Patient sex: M
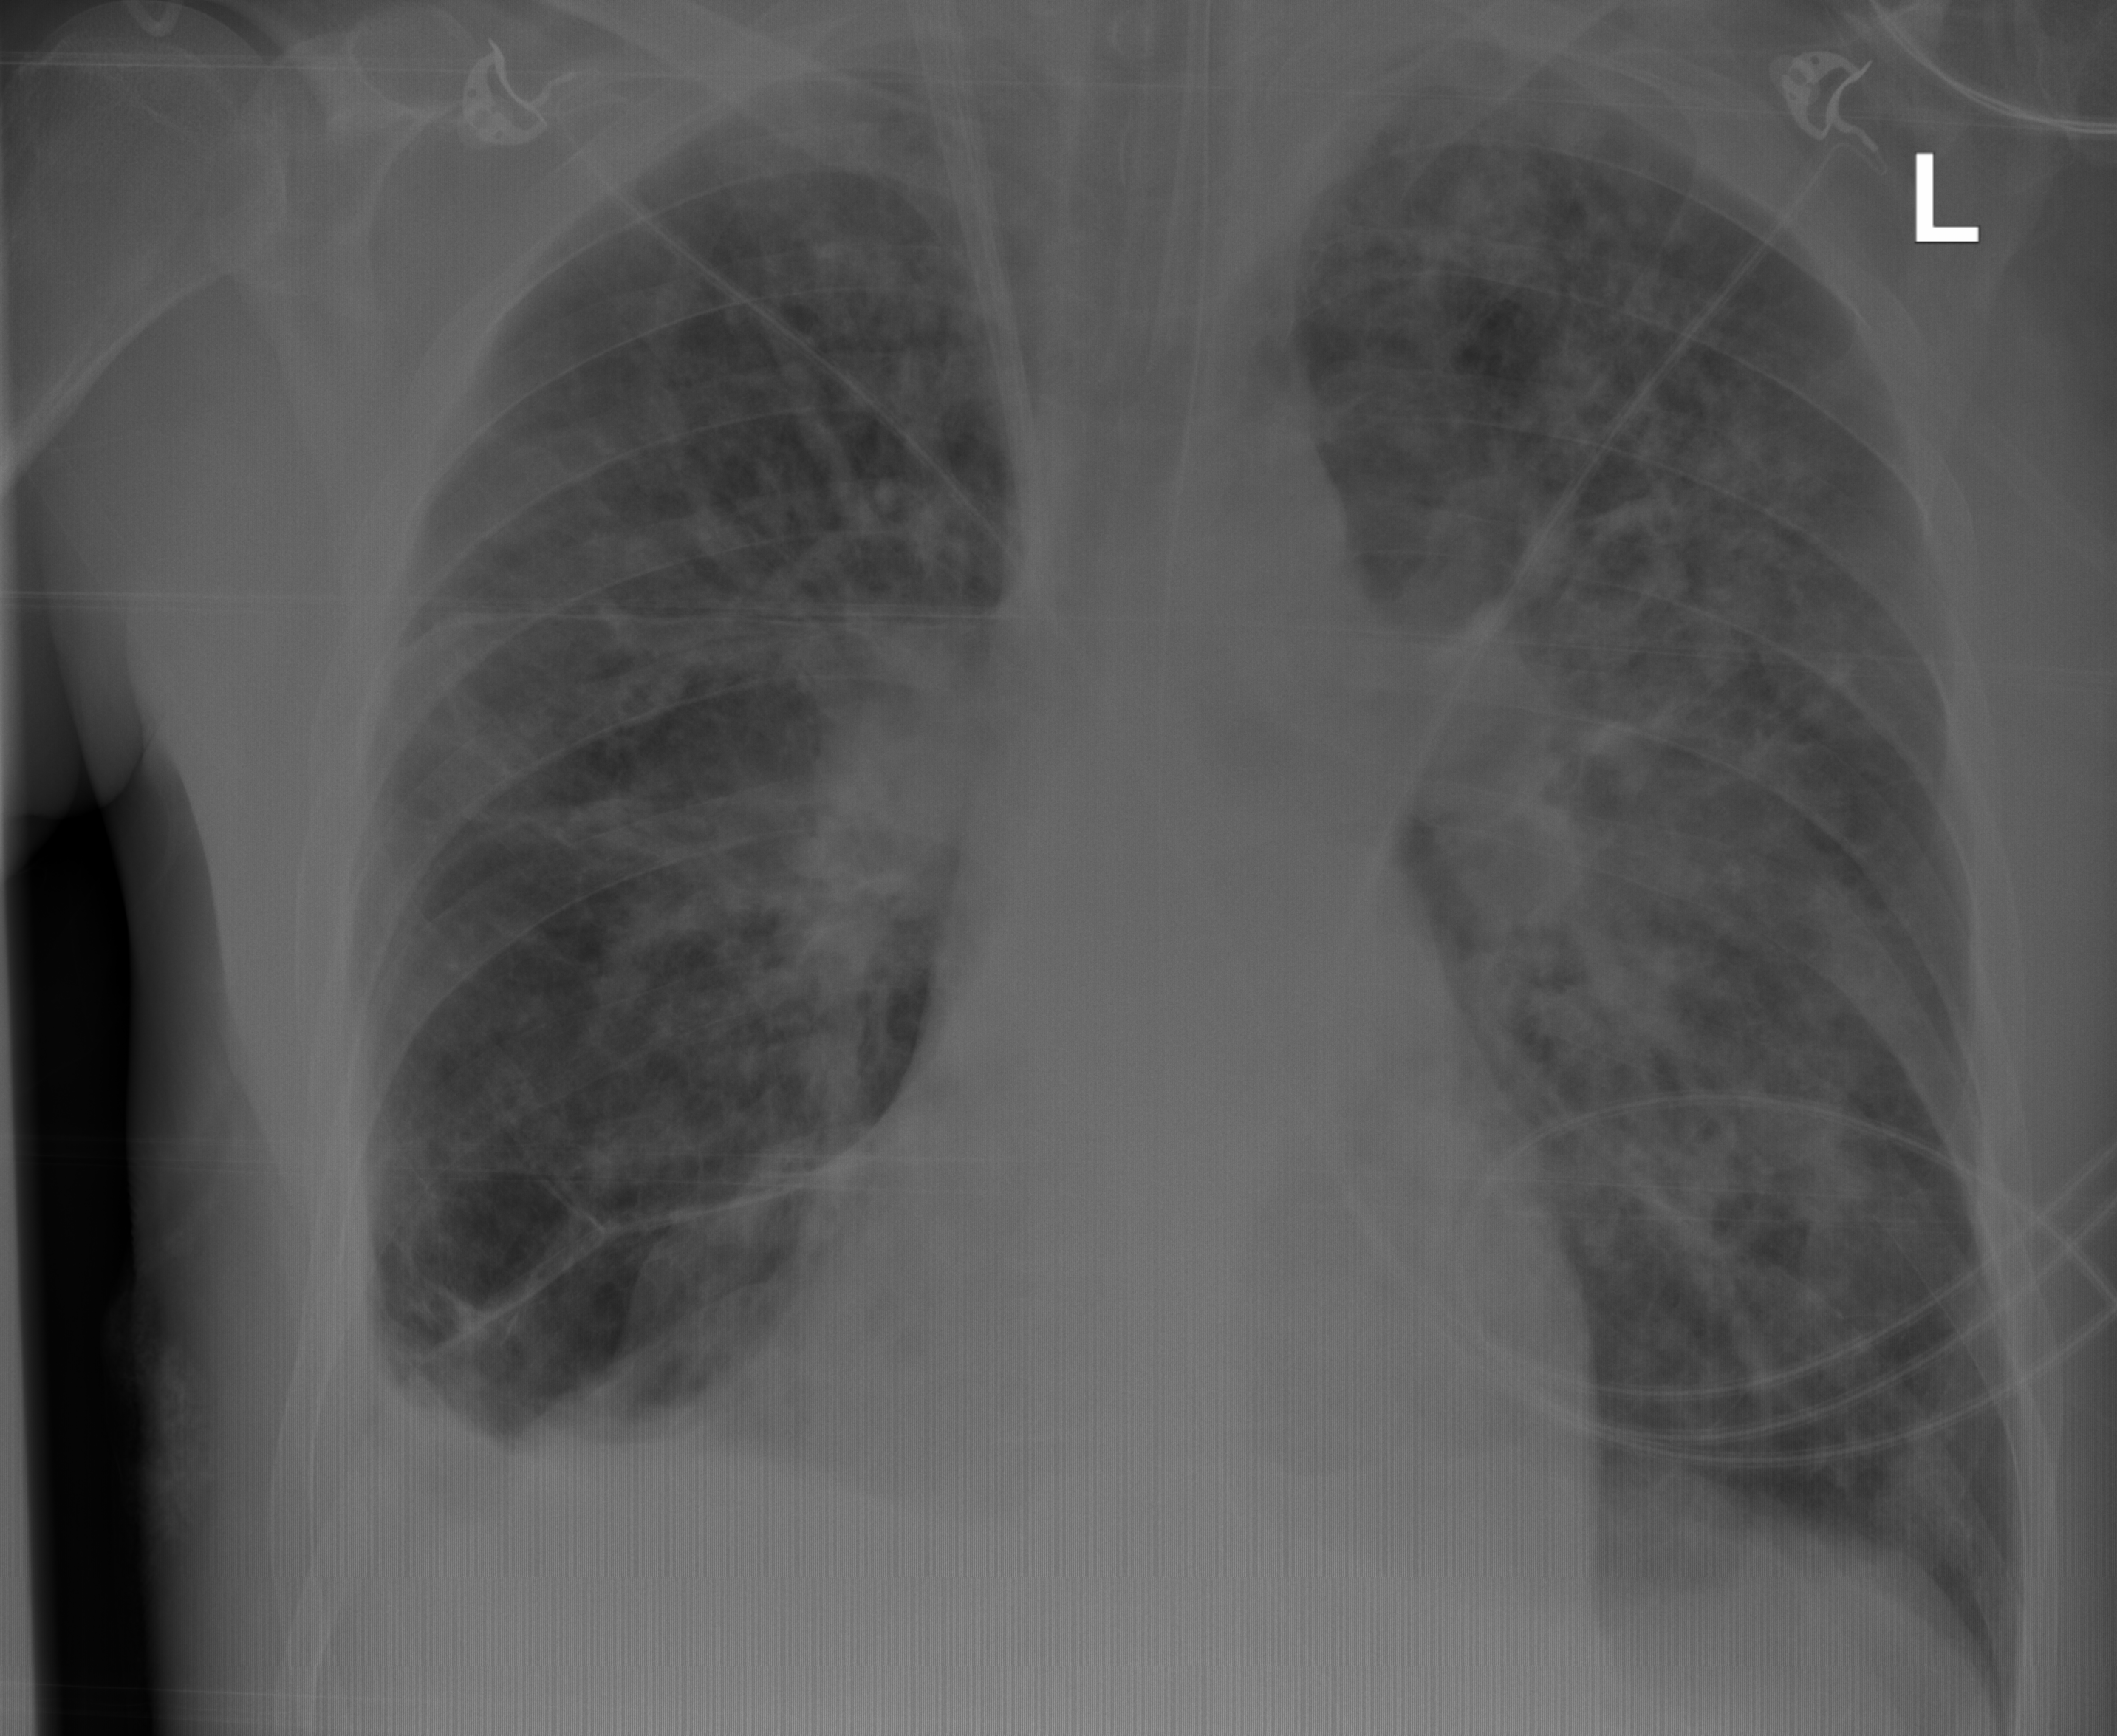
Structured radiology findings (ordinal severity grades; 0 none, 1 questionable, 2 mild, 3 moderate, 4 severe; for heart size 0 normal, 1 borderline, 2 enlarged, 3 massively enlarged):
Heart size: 0
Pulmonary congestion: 3
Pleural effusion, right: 2
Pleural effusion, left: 0
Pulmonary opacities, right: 2
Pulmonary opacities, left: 2
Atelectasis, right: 3
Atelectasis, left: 2